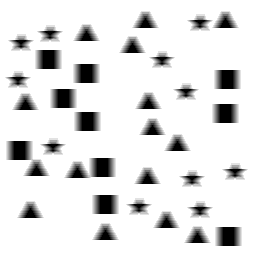
Squares: 10
Triangles: 15
Stars: 11
Total shapes: 36